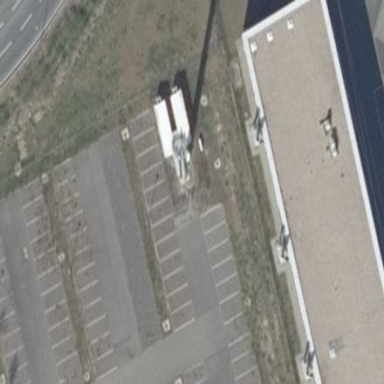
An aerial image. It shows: There is building with gas power generator.